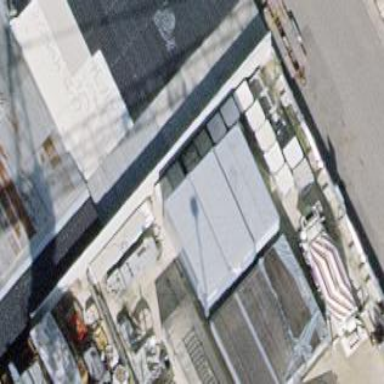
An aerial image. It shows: Industrial building.